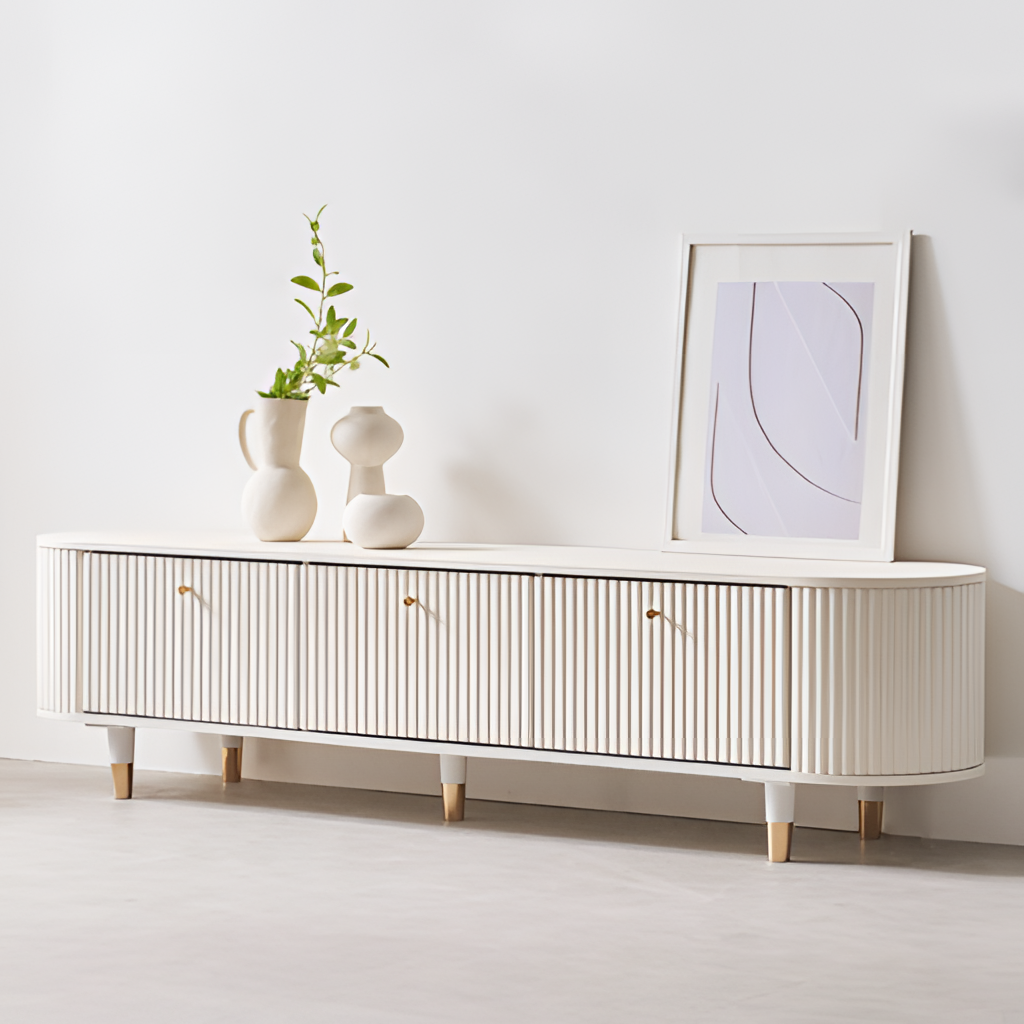
living room, white wood sideboard, white paint wallpaper, with solid pattern, contemporary, concrete flooring, with smooth pattern